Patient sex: M
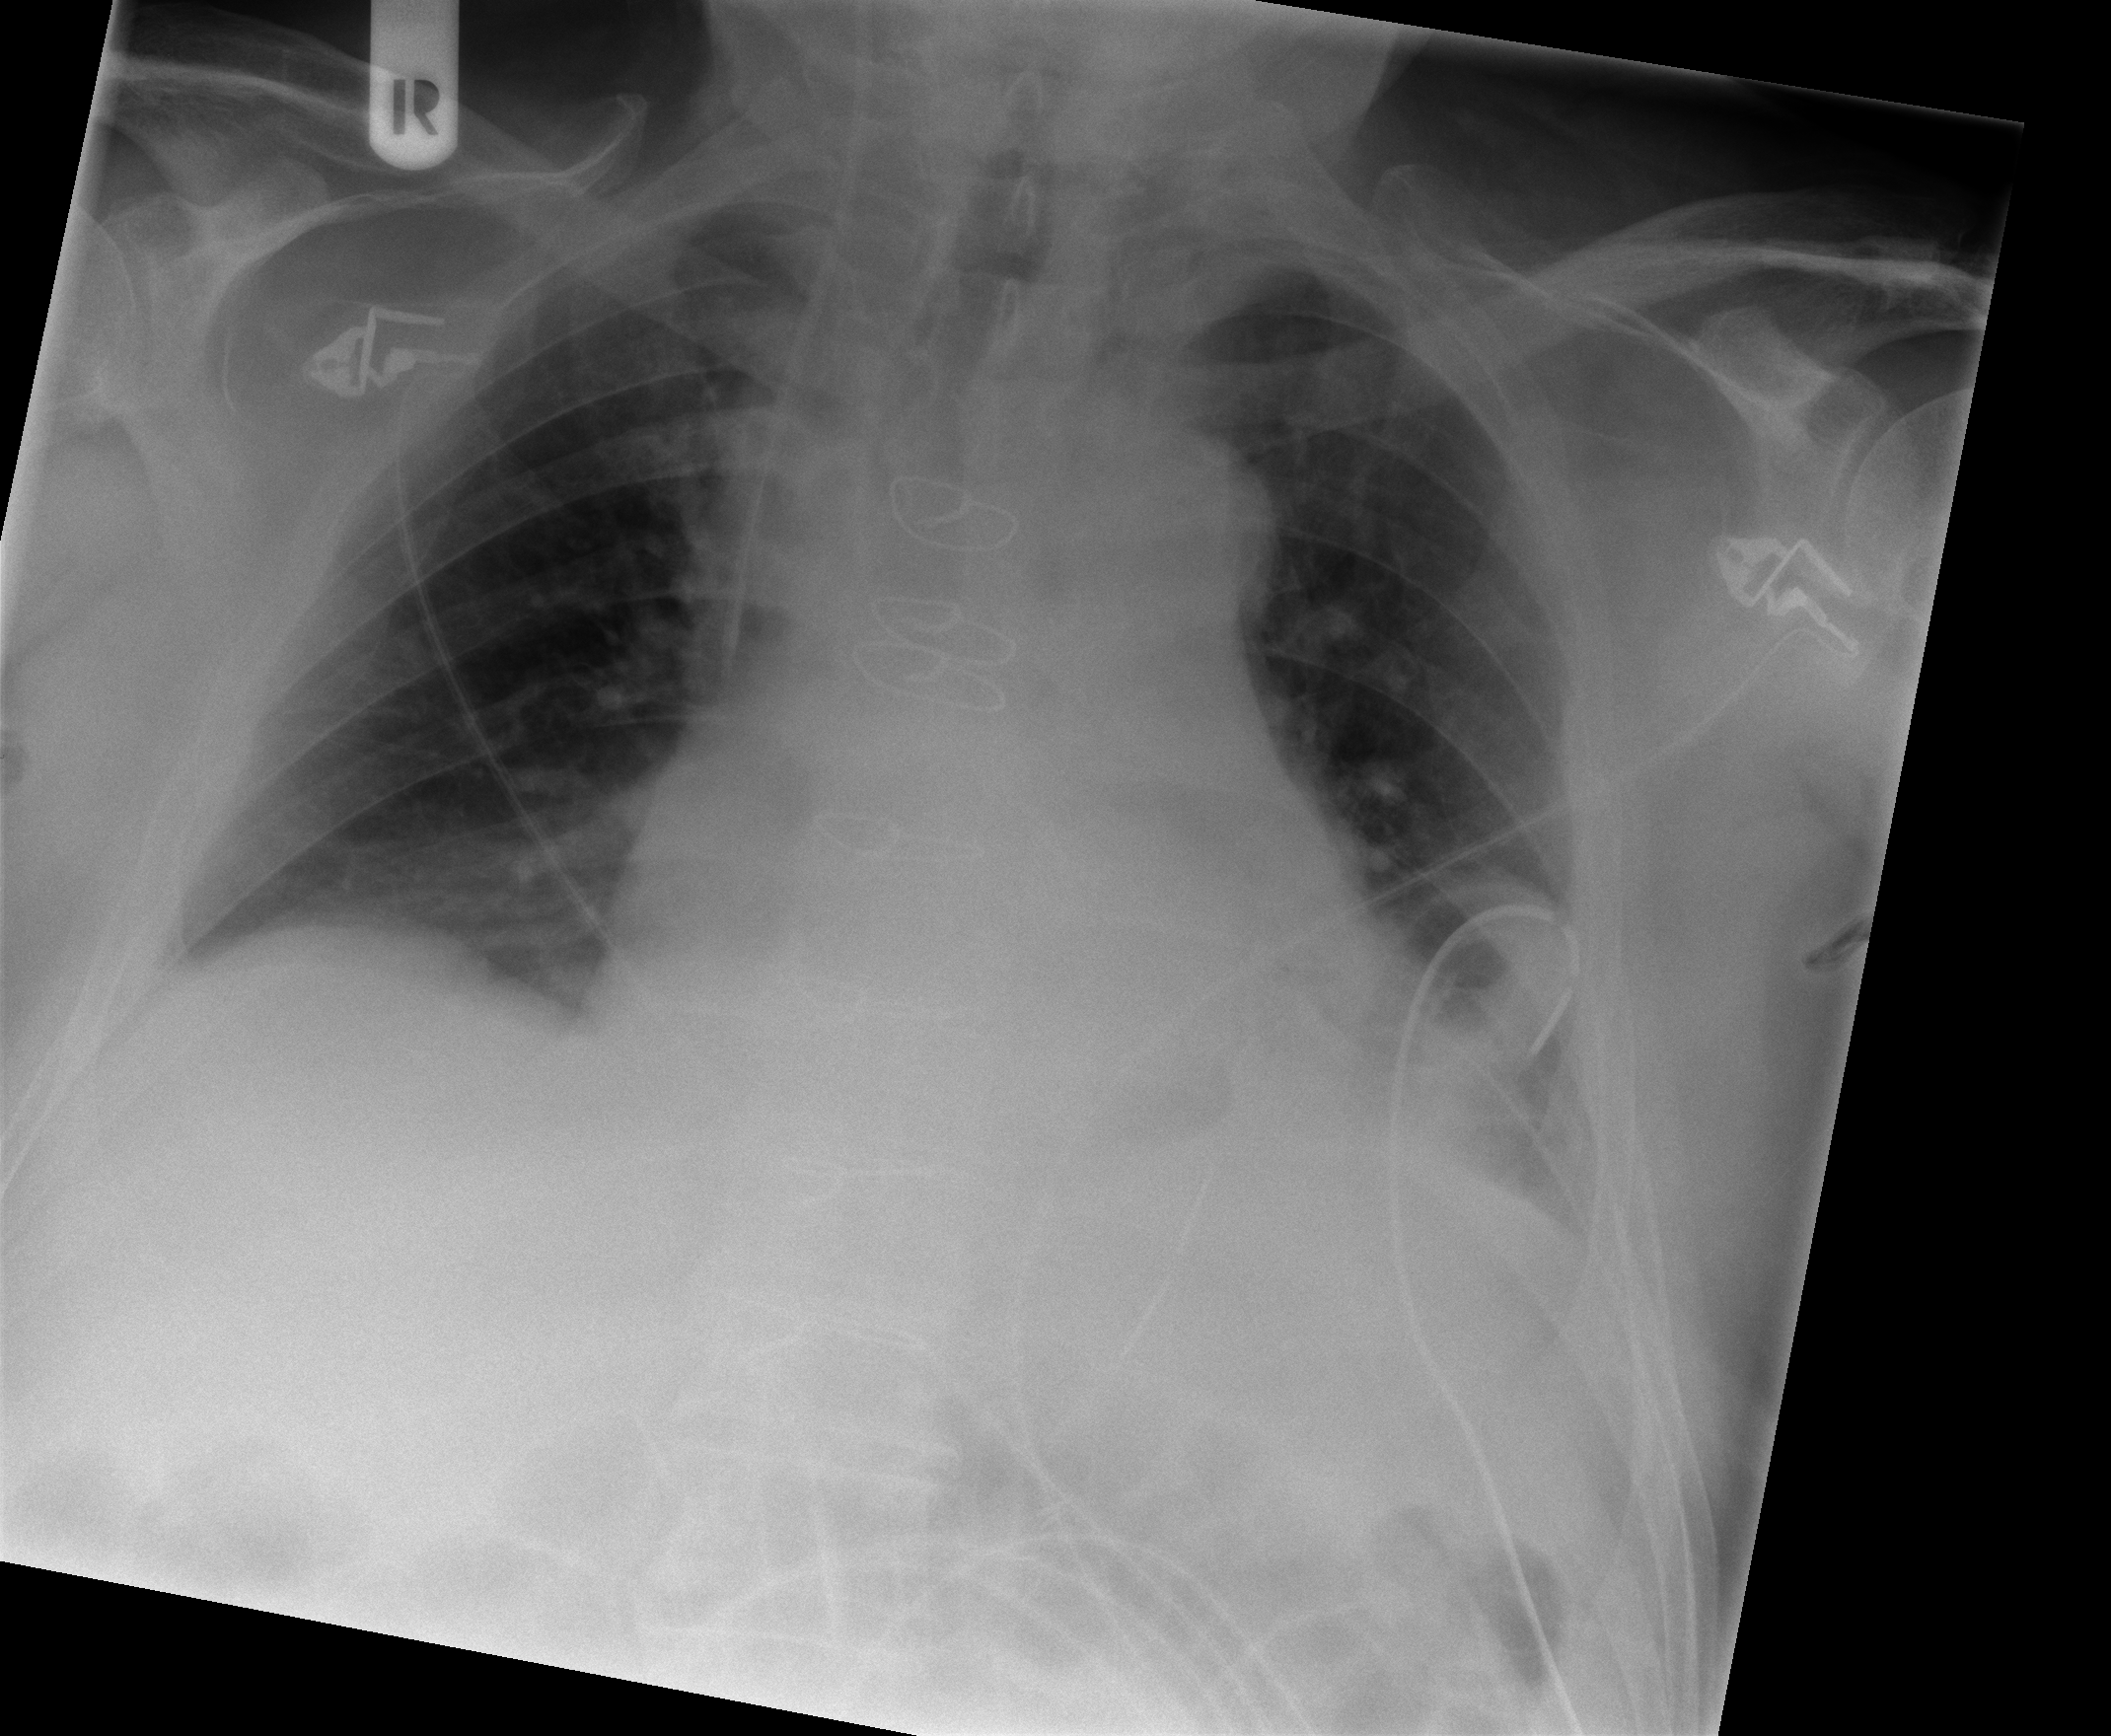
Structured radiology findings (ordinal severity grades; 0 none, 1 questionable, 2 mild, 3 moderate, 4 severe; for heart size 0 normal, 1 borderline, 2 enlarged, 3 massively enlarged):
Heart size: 2
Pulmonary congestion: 0
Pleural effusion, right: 0
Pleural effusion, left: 0
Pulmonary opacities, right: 0
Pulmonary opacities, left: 0
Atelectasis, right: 0
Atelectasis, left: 2